Question: I use <URL>. How comes 'dstc1/dstc_scripts_src/score.csv' shows up in the list of files to commit whereas it is present in '.gitignore'?

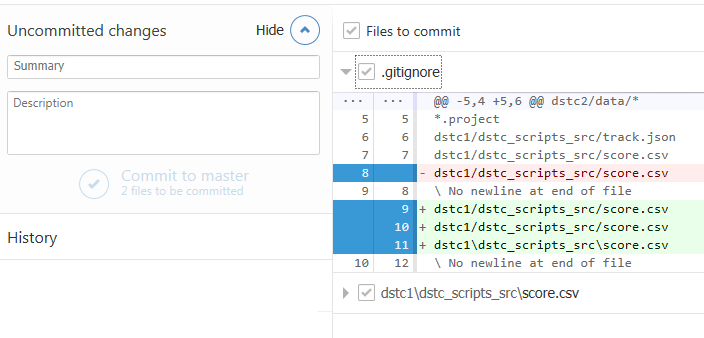
Answer: Looks like the .csv was accidentally committed to the repo, so it showed up despite the '.gitignore' rules.
If a file is in the repo then it will show up regardless of what .gitignore says about it -- it's a behavior listed in the <URL>, you can check out the Notes section as well for a few details.
Here's a <URL> with steps on how to get out of it.